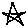
Label: star